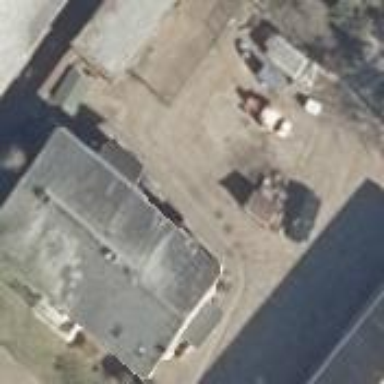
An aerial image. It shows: Building.